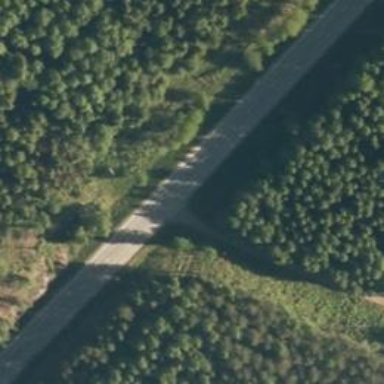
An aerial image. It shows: Asphalt road designated as trunk highway.